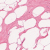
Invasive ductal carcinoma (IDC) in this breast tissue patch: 0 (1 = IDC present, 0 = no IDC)